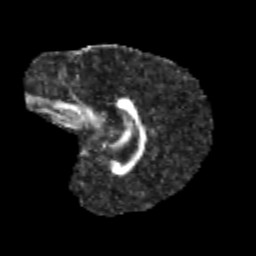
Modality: FA
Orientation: sagittal
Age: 11
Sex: male
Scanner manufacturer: siemens
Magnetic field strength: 3 T
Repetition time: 3.8 s
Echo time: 0.07 s